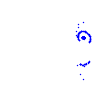
Particle: pion